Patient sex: F
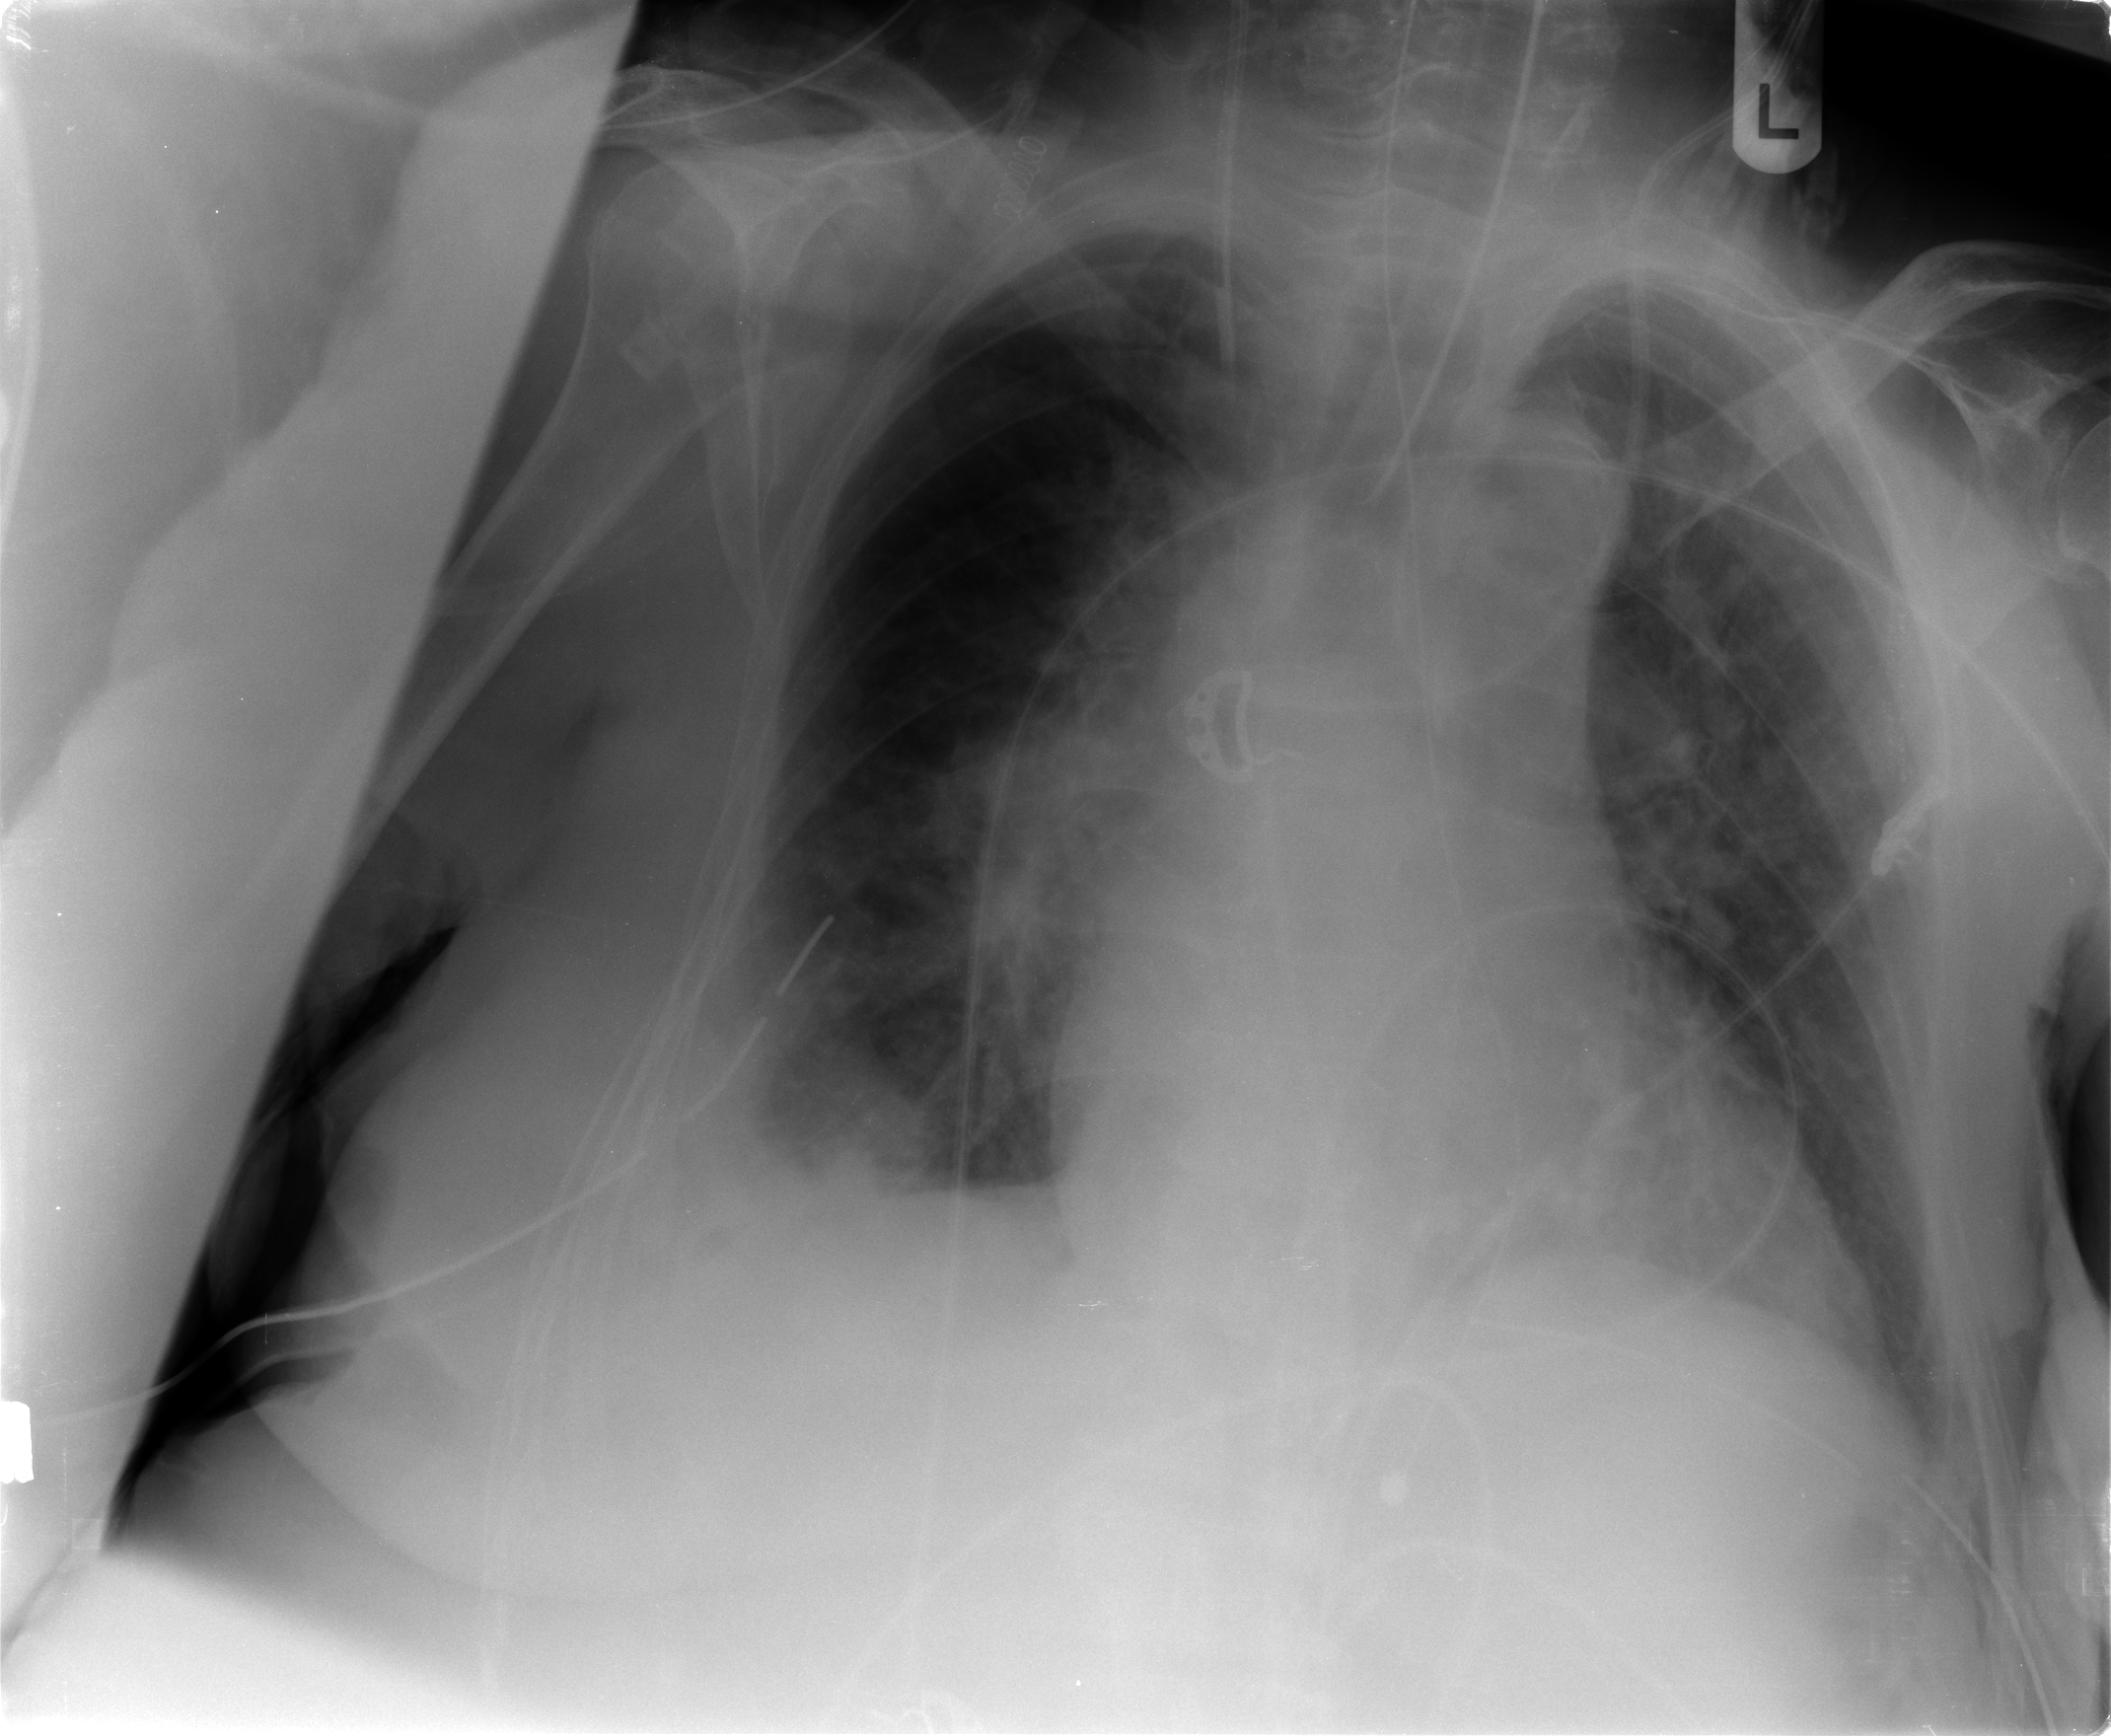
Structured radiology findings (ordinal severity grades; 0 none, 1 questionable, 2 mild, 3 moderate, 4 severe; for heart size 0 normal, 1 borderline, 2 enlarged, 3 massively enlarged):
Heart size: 1
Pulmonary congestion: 3
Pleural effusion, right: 2
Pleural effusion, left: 1
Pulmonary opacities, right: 3
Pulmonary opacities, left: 0
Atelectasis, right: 2
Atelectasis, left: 2